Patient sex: M
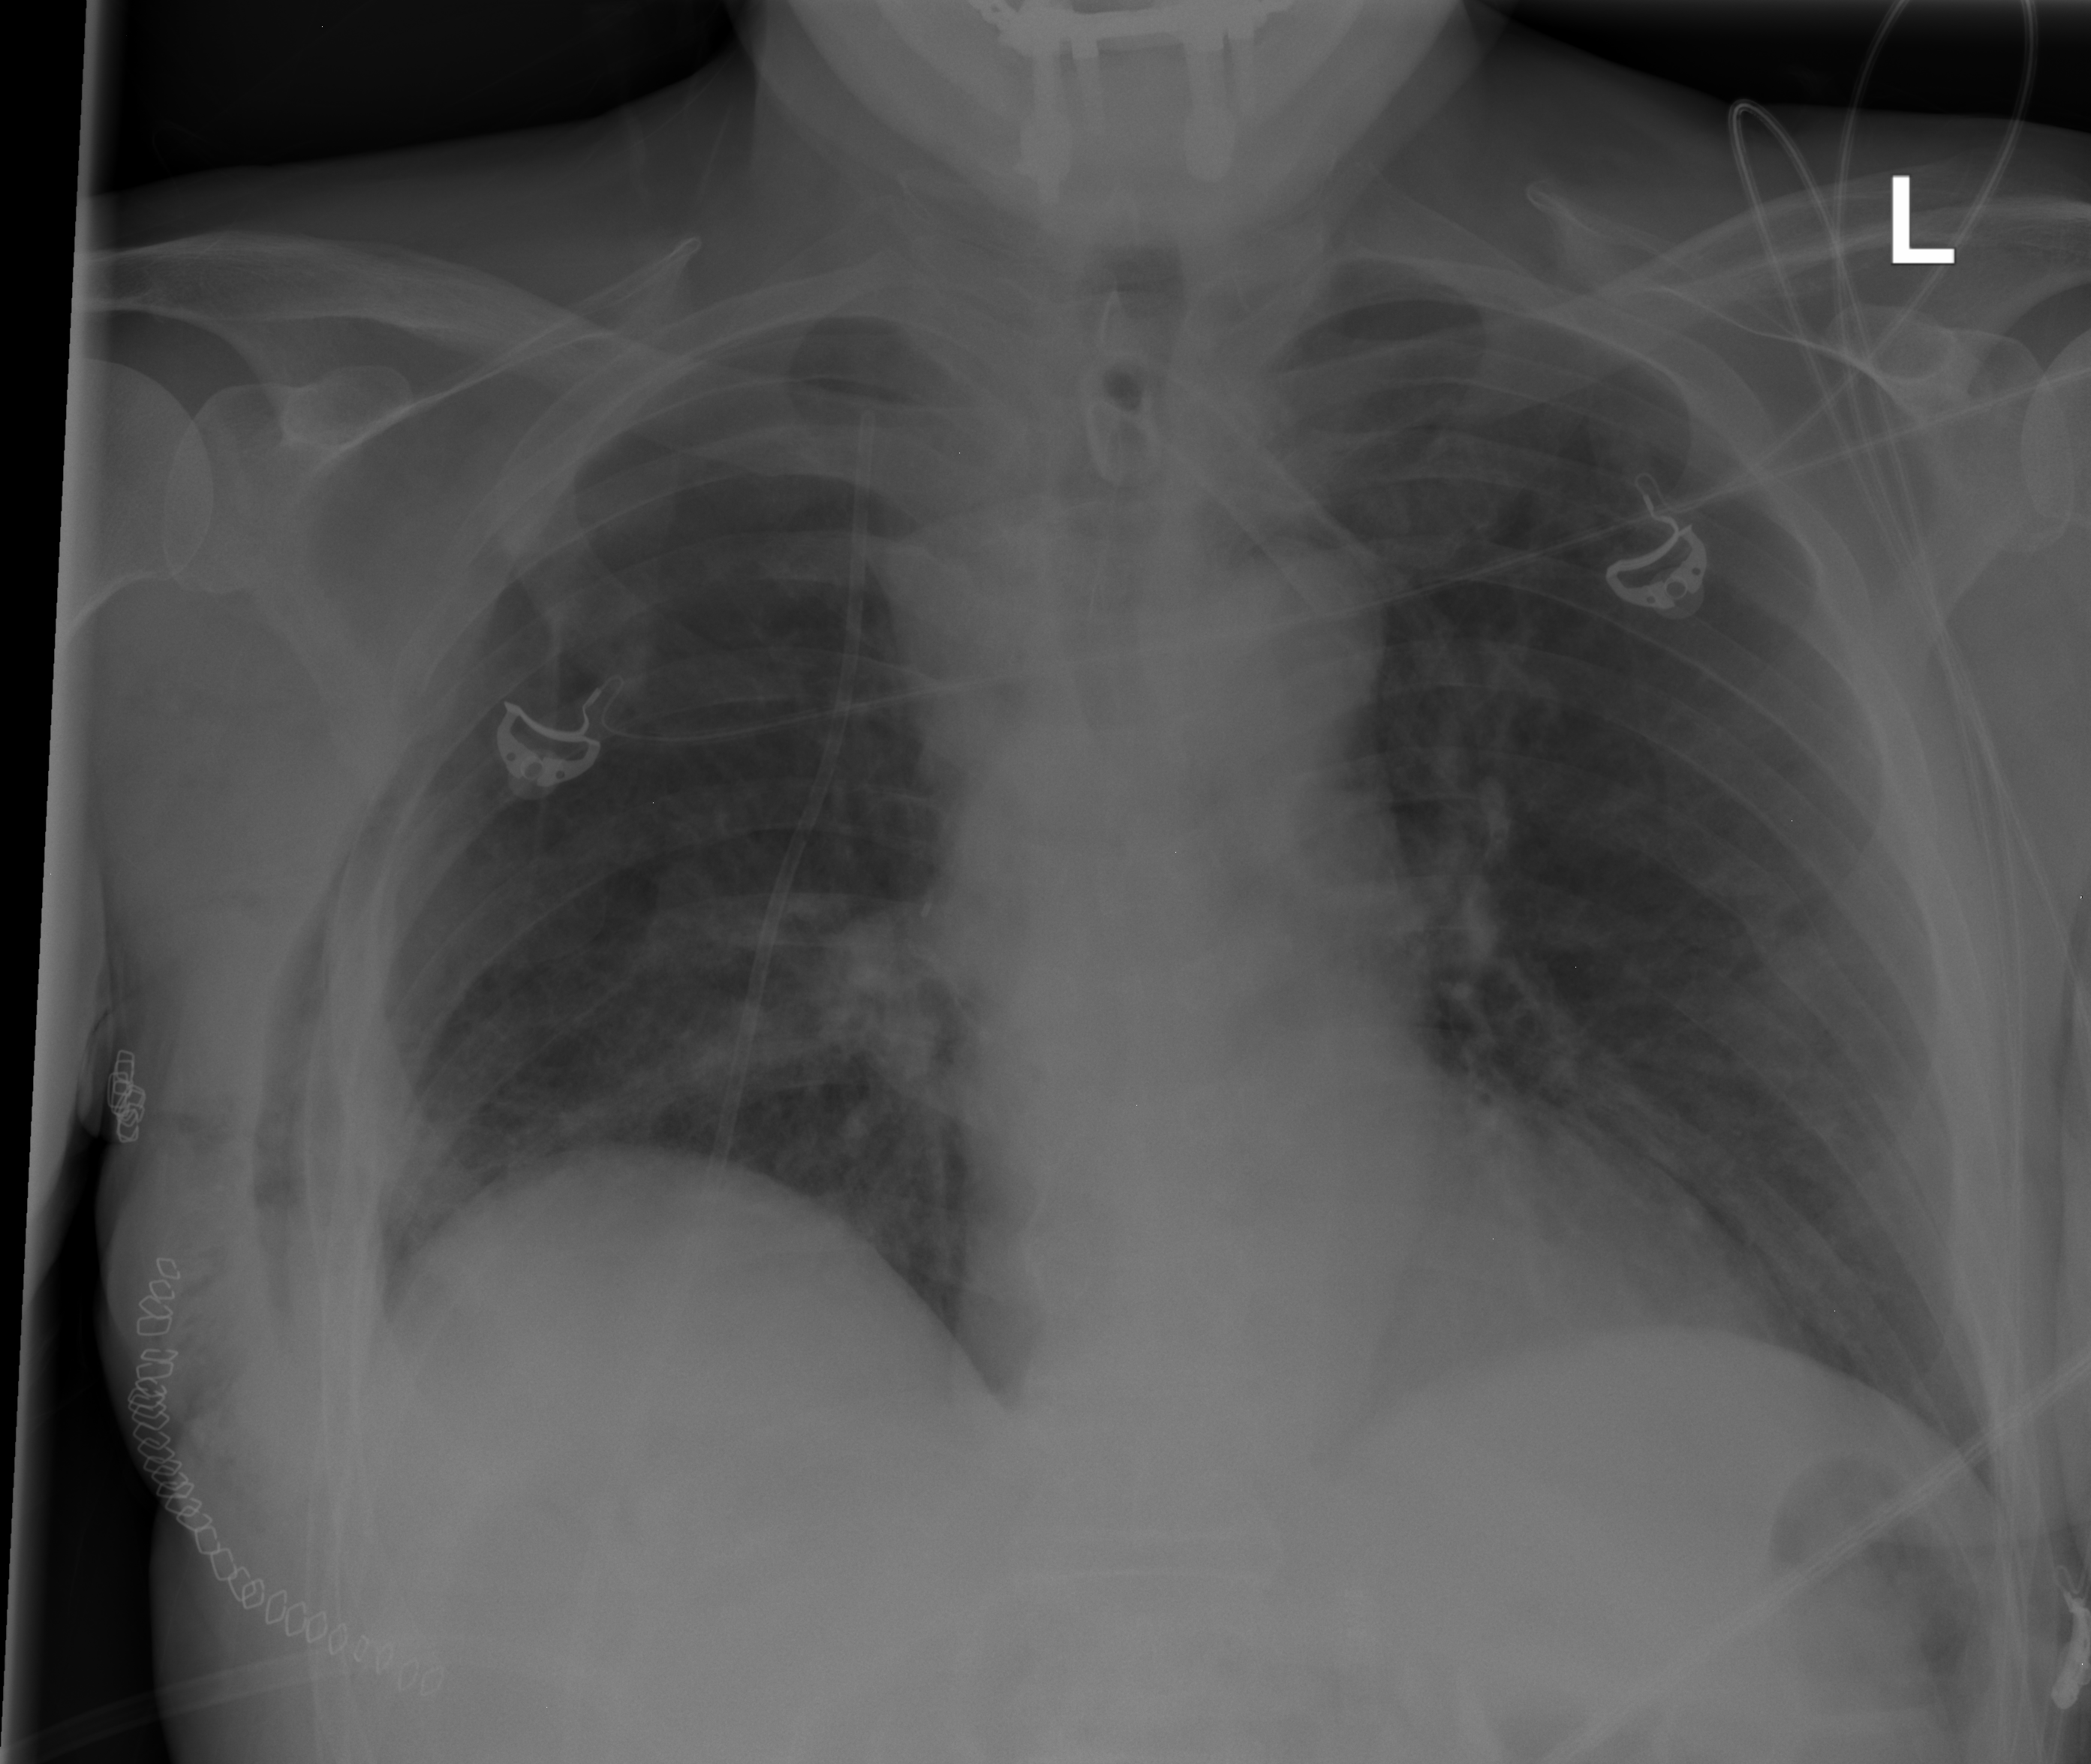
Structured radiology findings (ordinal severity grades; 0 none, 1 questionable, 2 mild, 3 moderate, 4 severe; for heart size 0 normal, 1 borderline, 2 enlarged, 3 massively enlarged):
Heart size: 0
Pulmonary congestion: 0
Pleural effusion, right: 0
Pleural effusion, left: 0
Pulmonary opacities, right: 0
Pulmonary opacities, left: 0
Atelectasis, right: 2
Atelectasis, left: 0